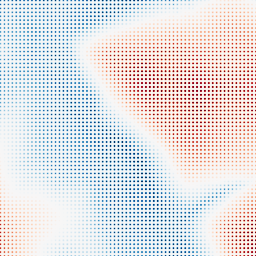
Category: multiscale
Decomposition family: dog
Decomposition parameters: sigma_low: 2
sigma_high: 100
Upsampling method: sinc_blackman
Upsampling parameters: scale: 8
kernel_size: 4
Upsampling scale: 8